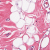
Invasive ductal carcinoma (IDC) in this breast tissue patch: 0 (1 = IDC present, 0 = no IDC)